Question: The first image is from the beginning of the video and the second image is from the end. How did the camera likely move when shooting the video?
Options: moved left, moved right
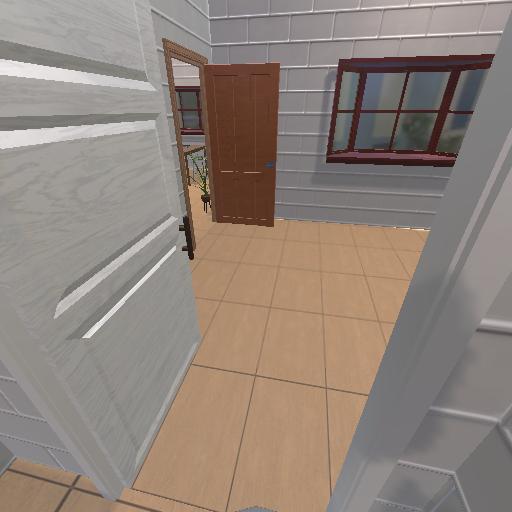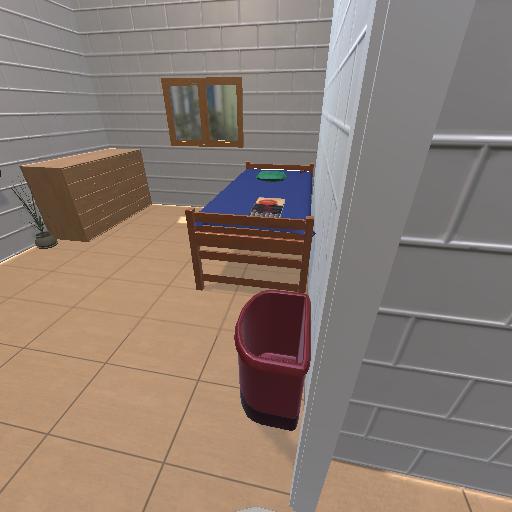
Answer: moved left